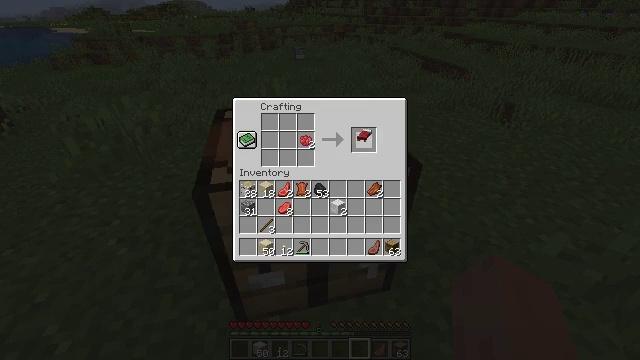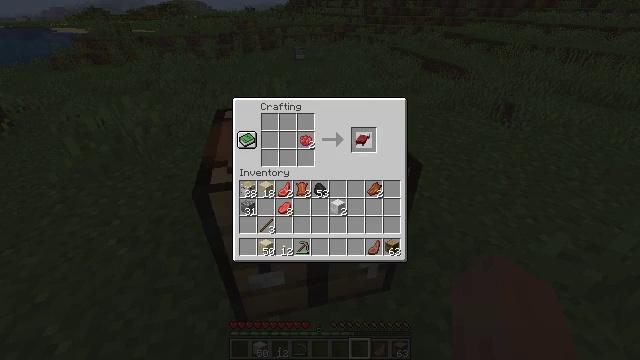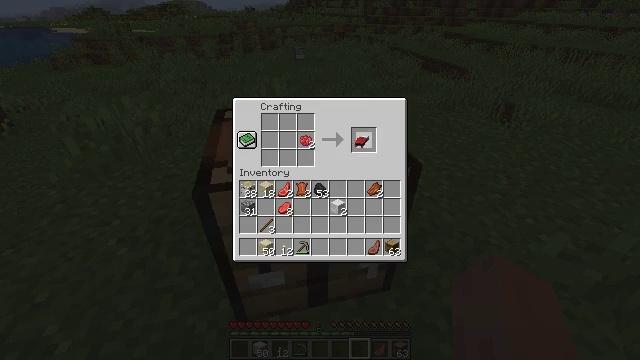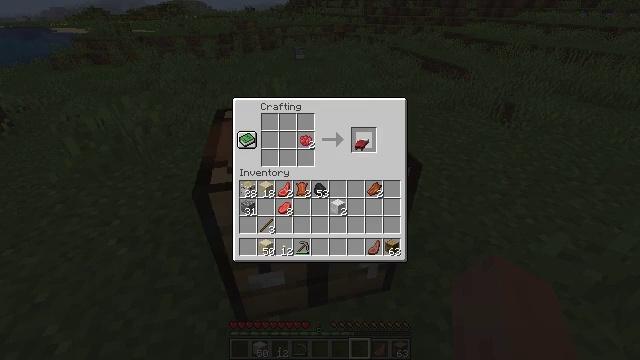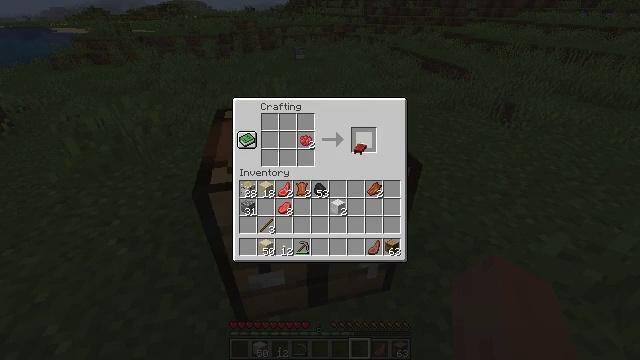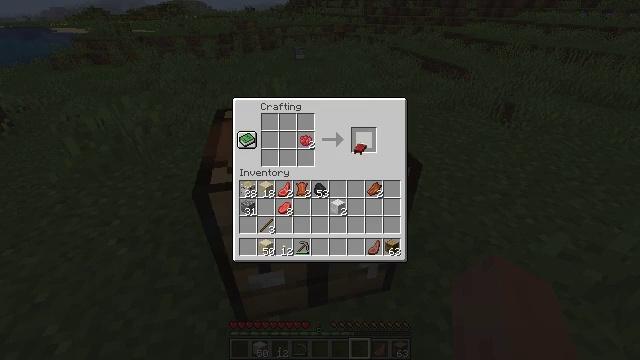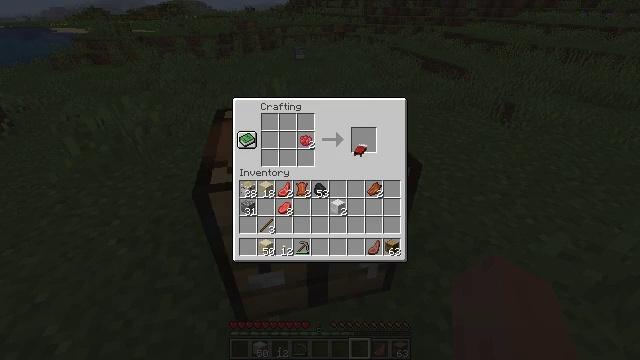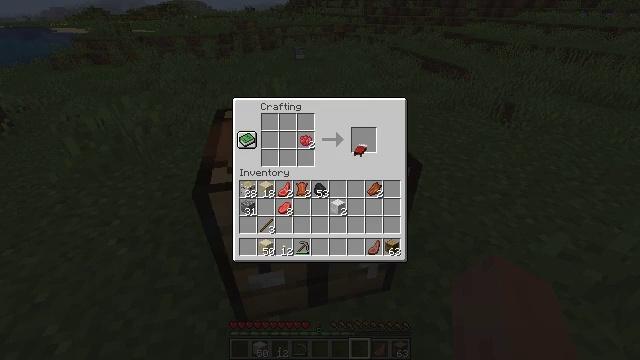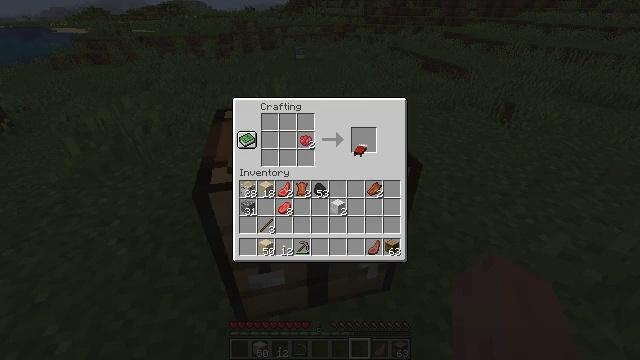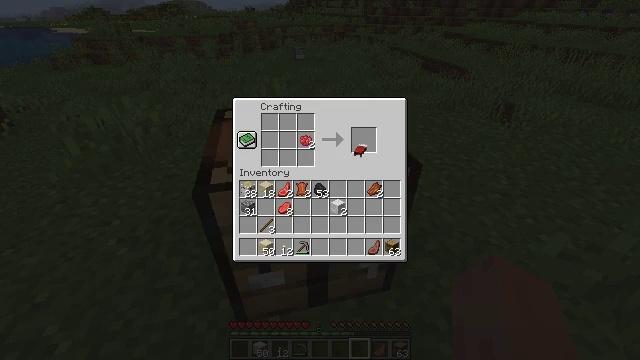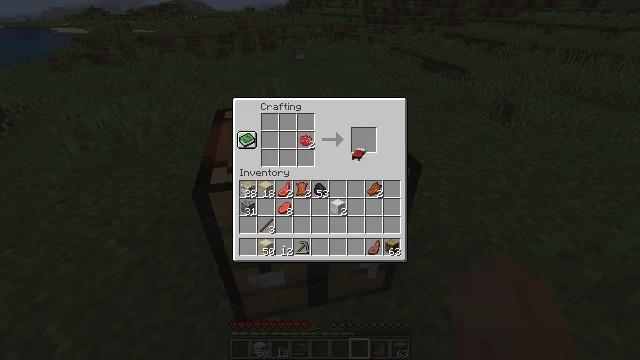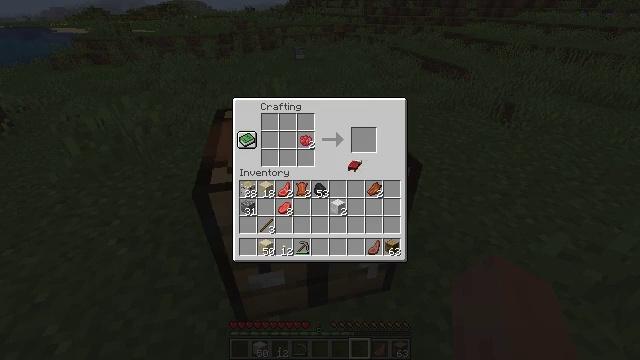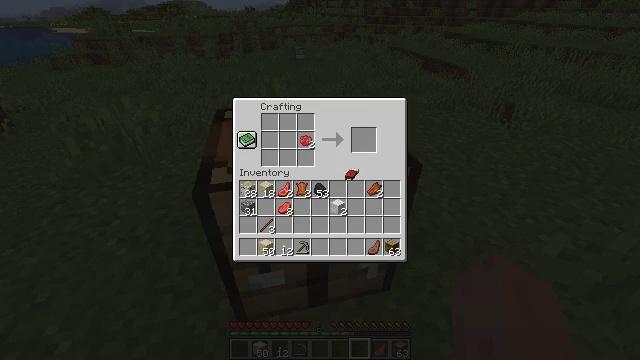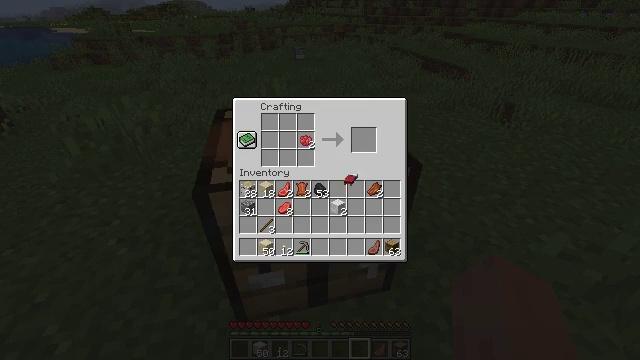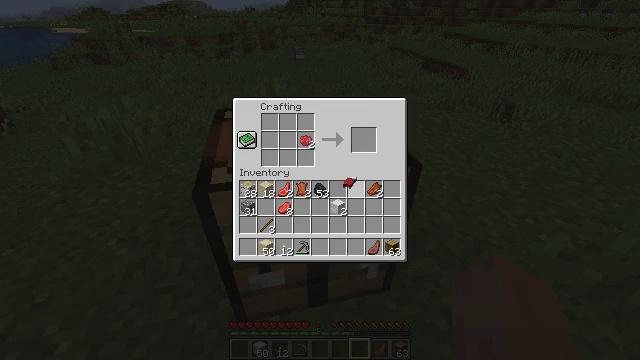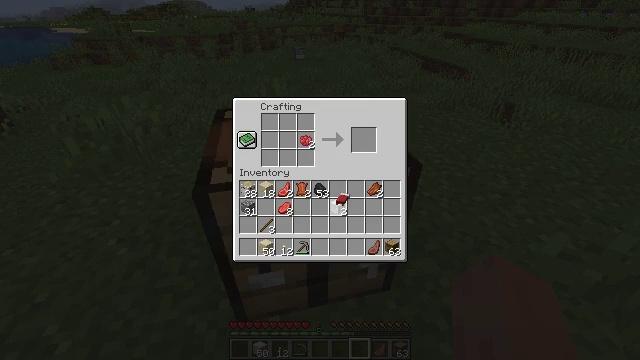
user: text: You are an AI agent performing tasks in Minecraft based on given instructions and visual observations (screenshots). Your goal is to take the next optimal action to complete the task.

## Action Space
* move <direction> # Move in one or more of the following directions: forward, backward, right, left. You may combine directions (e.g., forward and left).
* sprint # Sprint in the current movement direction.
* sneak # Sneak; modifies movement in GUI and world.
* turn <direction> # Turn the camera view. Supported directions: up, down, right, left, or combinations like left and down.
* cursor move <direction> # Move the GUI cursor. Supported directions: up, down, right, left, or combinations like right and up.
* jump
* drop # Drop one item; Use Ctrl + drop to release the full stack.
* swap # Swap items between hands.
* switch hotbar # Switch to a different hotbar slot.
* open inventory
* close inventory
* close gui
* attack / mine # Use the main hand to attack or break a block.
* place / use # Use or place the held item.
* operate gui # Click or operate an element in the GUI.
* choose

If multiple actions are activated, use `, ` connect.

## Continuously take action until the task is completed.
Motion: motion action
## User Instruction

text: Make a white carpet on the crafting table.
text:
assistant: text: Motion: open gui
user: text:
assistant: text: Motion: no_op
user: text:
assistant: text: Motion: no_op
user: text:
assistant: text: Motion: no_op
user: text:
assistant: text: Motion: no_op
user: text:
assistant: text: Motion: no_op
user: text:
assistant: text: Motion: no_op
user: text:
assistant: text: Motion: no_op
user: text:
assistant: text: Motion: no_op
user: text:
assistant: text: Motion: no_op
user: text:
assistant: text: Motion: cursor move down
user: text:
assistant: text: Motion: cursor move down
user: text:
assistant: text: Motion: no_op
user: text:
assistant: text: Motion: no_op
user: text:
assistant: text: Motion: cursor move left and down
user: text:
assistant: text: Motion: no_op
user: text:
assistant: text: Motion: cursor move down
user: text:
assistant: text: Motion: no_op
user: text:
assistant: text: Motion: no_op
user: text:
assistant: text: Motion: no_op
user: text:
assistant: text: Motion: no_op
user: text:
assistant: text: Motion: no_op
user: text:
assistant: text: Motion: no_op
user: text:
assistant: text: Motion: no_op
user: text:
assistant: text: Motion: no_op
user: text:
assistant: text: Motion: cursor move down
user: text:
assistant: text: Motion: no_op
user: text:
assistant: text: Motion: no_op
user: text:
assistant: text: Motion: no_op
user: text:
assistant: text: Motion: no_op